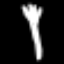
Label: fork